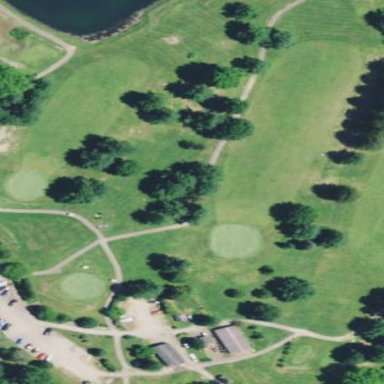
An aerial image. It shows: Scenic golf fairway.